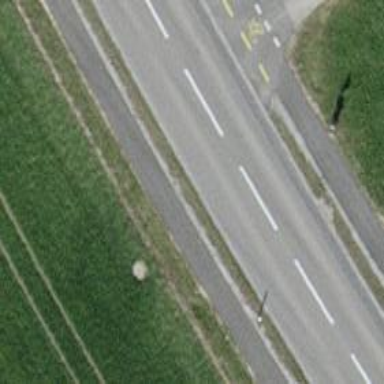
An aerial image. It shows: Tertiary road with asphalt surface.